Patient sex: F
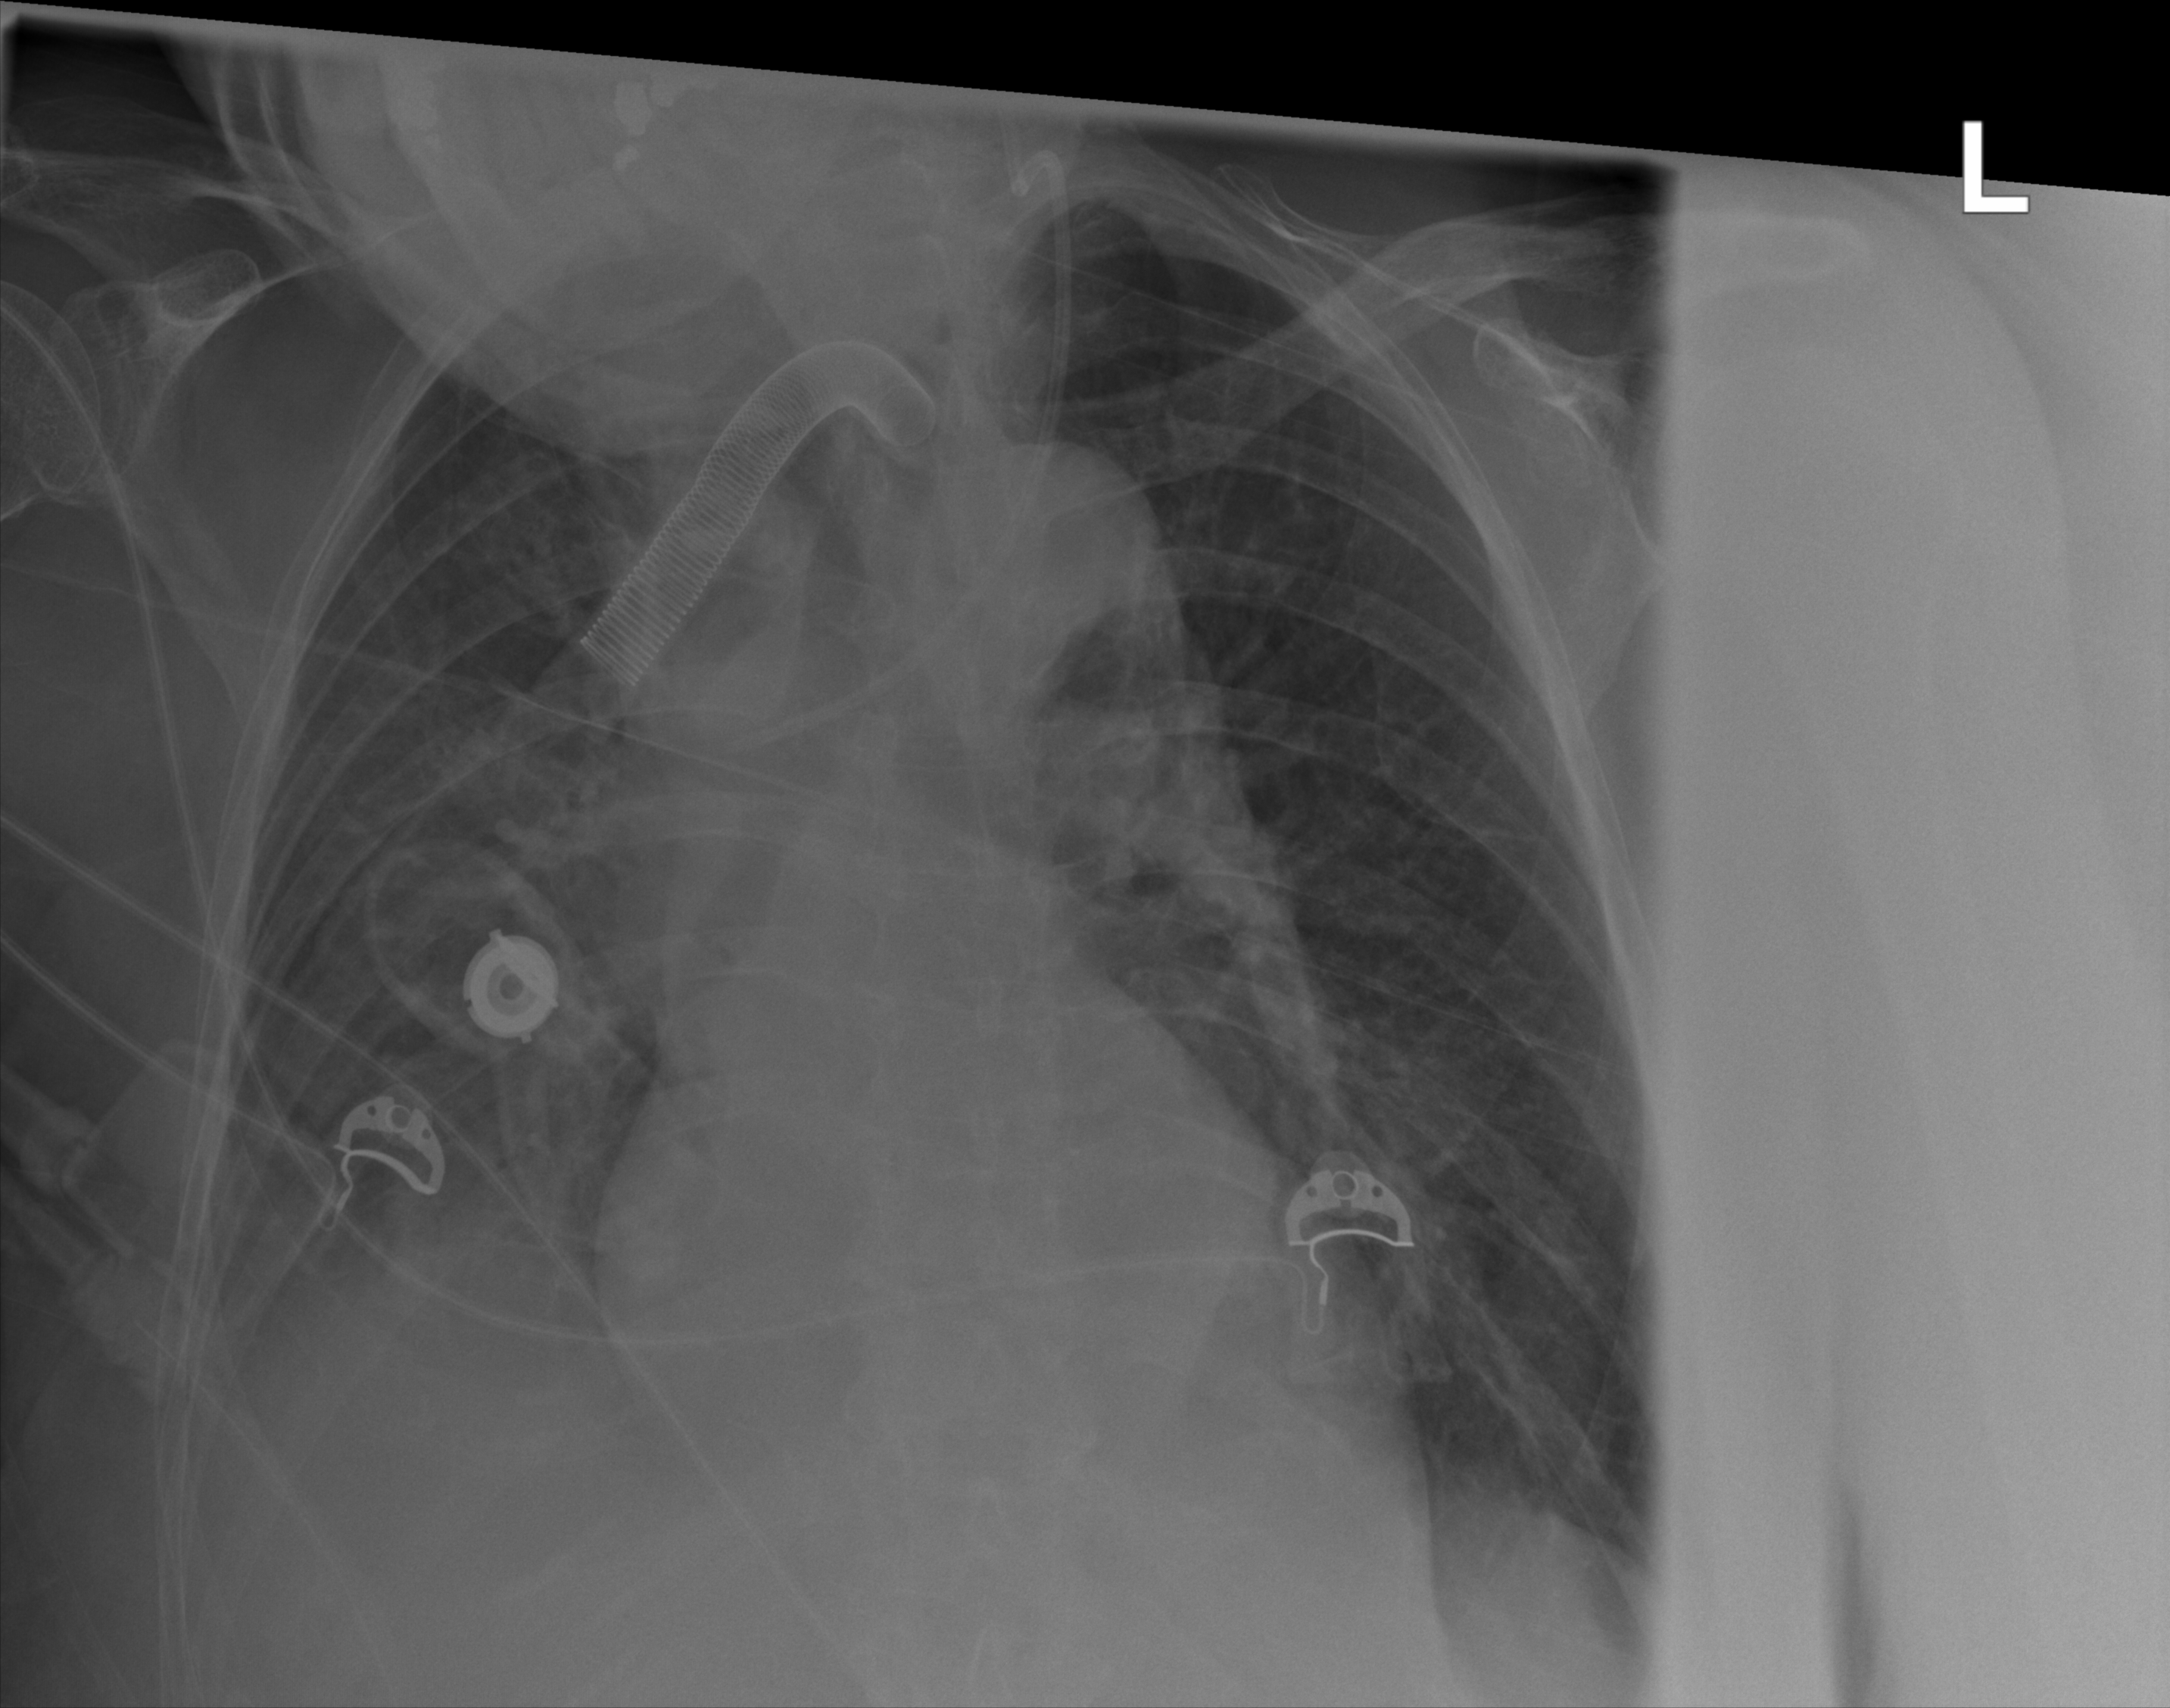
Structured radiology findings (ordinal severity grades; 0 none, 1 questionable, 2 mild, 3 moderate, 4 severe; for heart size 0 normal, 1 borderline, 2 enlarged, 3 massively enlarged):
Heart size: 2
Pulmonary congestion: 2
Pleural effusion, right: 3
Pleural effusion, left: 2
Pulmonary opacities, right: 1
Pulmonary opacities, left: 0
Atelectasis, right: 3
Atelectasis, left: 2